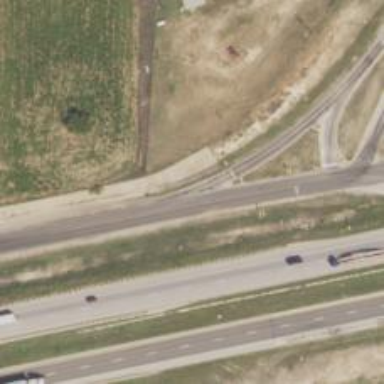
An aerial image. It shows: Secondary link road.